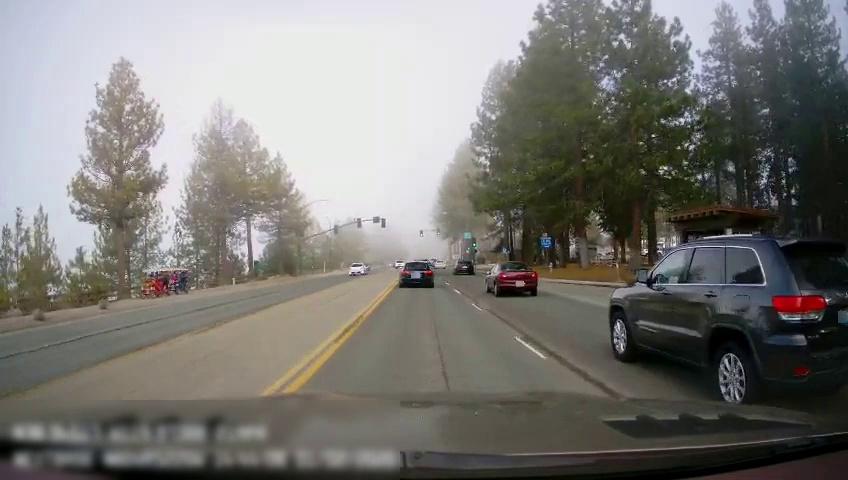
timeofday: Day
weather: Sunny
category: Drivable Space
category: Vehicles | Car
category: Vehicles | SUV
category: Motorbikes
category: Motorbikes
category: Vehicles | Car
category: Vehicles | SUV
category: Vehicles | Car
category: Vehicles | Car
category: Lanes | Opposite Lane
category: Lanes | Current Lane
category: Lanes | Current Lane
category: Traffic | Lights
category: Traffic | Lights
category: Traffic | Lights
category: Traffic | Lights